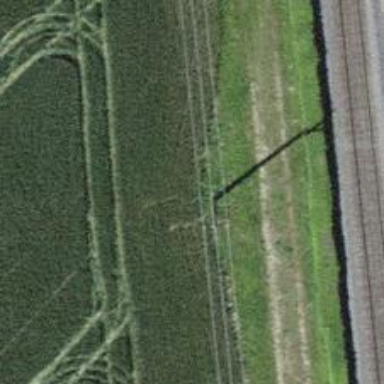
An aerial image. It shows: Minor power line with 3 cables.